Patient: sex M, age 65
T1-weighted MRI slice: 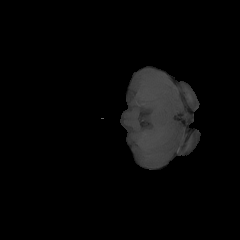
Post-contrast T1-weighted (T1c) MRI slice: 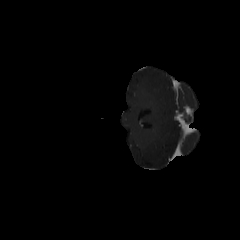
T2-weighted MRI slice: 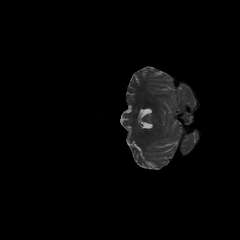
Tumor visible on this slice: no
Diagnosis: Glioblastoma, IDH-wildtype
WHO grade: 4